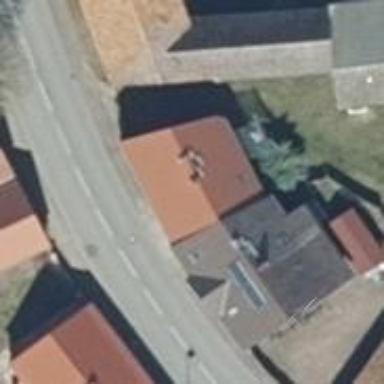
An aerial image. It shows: Gabled residential building with grey roof. The roof orientation is across the building.